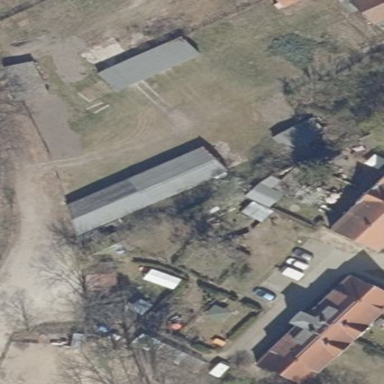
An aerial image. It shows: Garage.